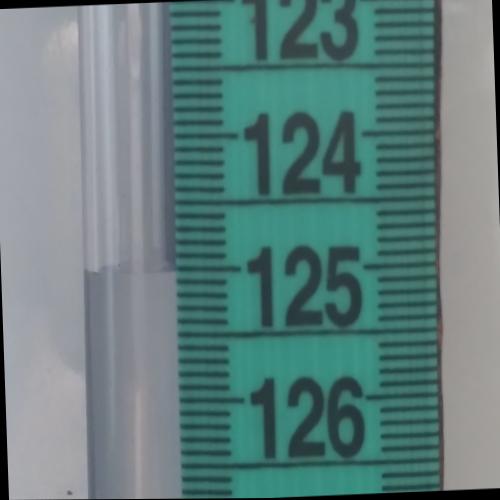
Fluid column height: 125.0 cm